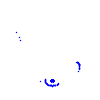
Particle: kaon